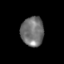
Tissue: skin
Cell type: Epithelial cells
Senescence score: 0.7031
Nuclear area (px): 657
Mean DAPI intensity: 114.633